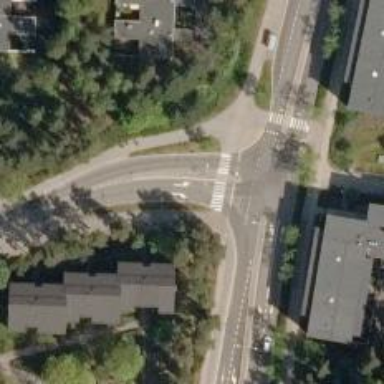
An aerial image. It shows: Road with "give way" sign.